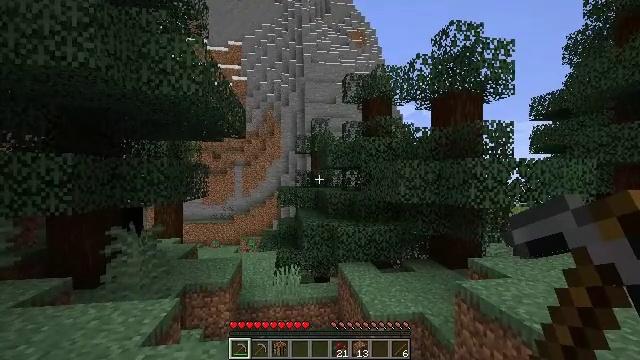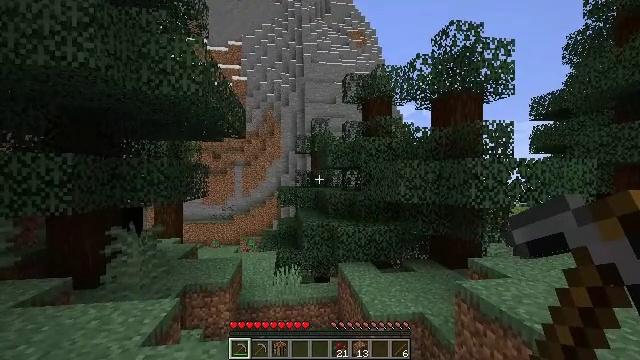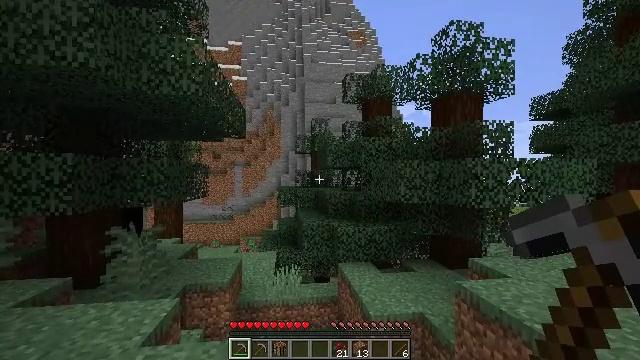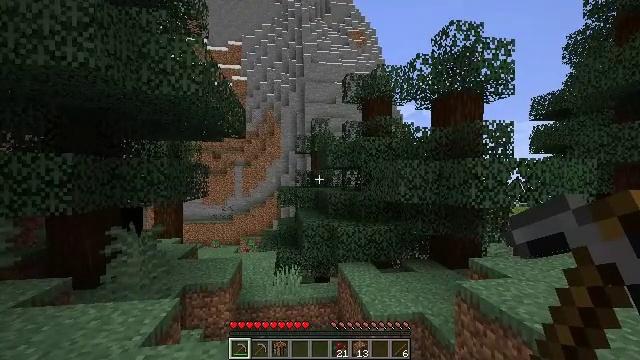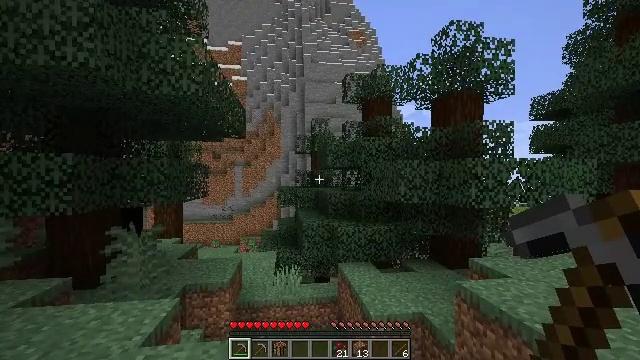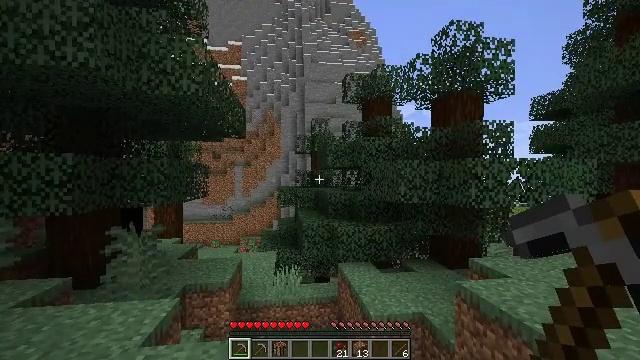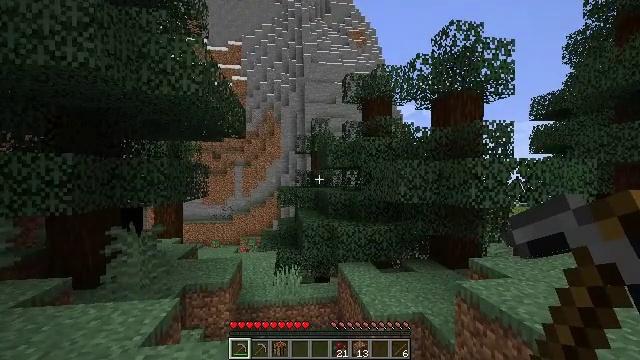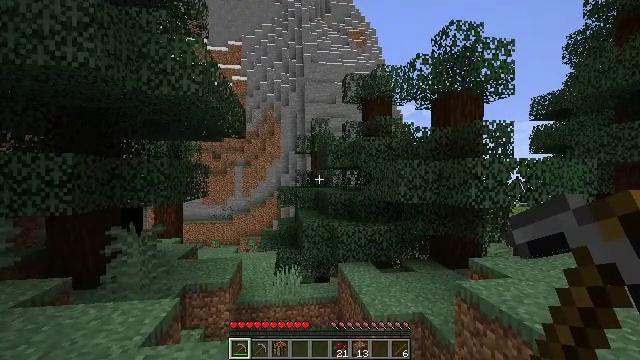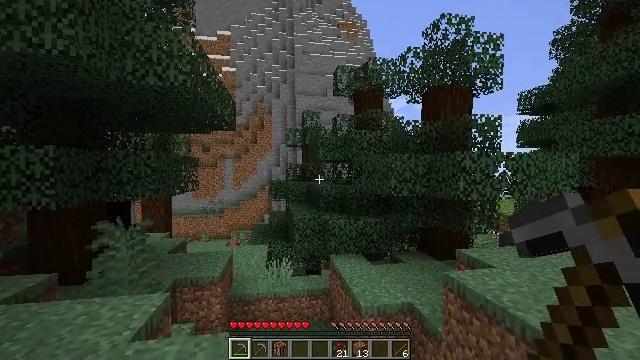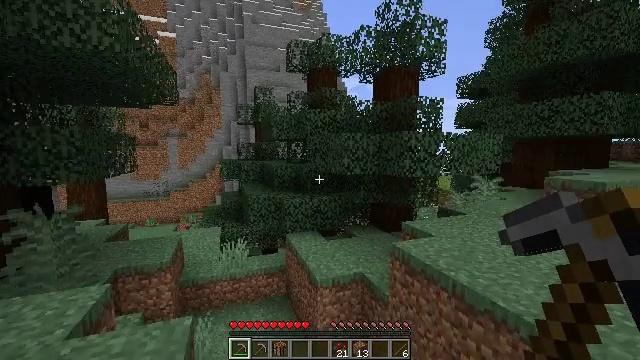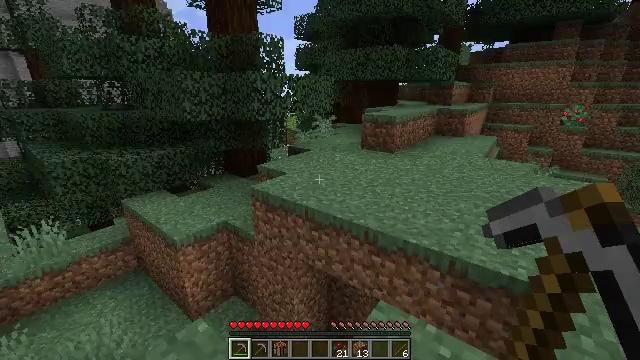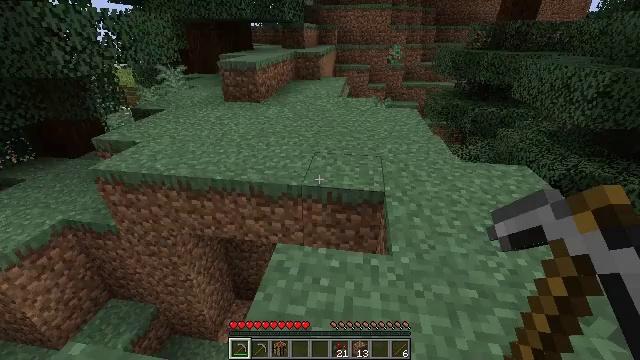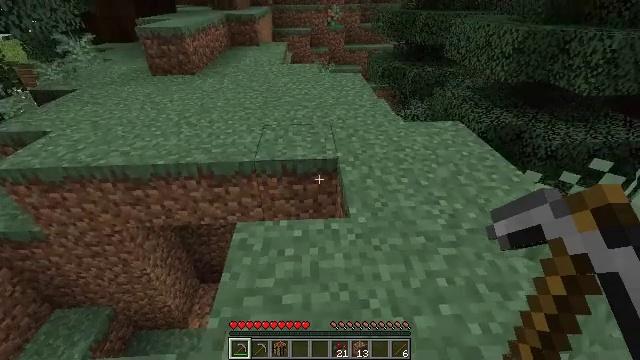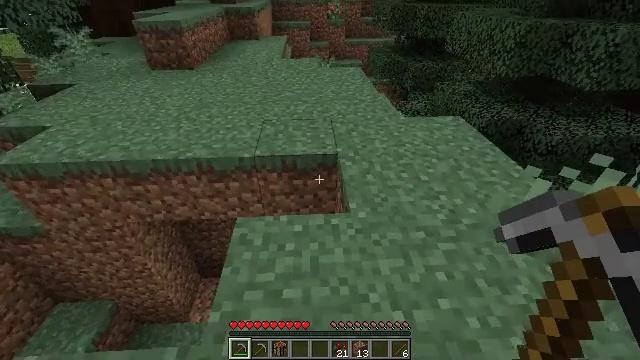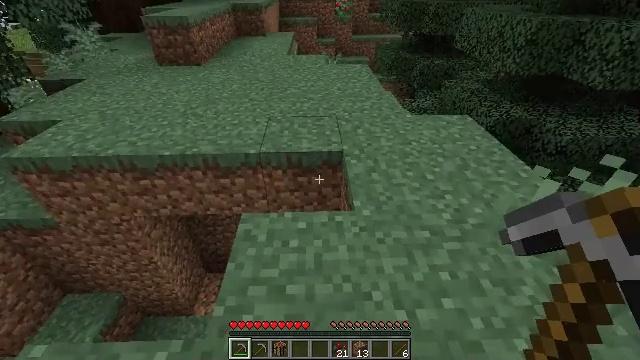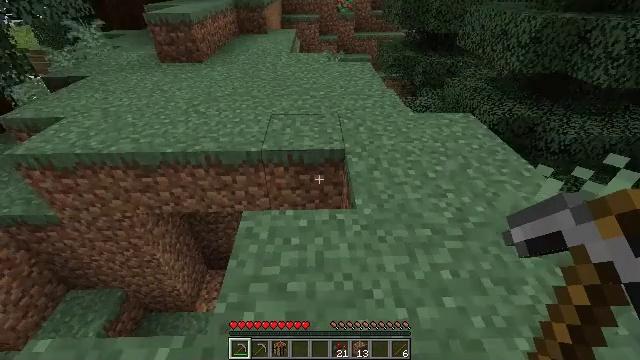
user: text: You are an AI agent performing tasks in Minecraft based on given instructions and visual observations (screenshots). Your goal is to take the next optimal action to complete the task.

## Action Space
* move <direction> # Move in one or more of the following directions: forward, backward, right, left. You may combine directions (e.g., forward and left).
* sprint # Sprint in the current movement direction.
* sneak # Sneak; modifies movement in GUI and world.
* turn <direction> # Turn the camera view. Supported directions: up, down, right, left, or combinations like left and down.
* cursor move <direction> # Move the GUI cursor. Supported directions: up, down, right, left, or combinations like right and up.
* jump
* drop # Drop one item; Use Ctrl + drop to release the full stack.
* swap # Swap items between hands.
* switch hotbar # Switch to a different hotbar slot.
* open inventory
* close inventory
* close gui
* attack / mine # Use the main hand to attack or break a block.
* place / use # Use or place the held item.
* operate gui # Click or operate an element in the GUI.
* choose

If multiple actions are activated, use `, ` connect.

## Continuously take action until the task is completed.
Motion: motion action
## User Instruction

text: Break the sweet berry bush to collect berries.
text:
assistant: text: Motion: no_op
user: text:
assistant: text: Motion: no_op
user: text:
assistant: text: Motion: no_op
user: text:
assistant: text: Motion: no_op
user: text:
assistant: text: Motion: no_op
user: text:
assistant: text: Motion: no_op
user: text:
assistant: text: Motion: no_op
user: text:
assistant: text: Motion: turn right and down
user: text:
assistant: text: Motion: turn right and down
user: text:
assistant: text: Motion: turn right and down
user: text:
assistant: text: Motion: turn right and down
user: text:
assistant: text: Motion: turn right and down
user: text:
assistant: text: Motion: turn down
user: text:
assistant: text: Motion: turn left
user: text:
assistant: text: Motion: no_op
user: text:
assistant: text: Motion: no_op
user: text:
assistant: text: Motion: sprint
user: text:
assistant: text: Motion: move forward, sprint, turn down
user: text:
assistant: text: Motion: move forward, sprint, turn right and down
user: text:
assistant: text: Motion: move forward, sprint, turn right and down
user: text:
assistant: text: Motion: move forward, sprint, turn right and down
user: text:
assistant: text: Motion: move forward, sprint, turn right and down
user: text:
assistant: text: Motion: move forward, sprint, turn right and down
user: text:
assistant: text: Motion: move forward and move right, sprint, turn right and down
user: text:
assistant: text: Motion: move forward and move right, sprint, turn right and down
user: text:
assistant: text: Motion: move forward and move right, sprint, turn right and down
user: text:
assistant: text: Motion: move forward and move right, sprint, turn right
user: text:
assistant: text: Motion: move forward and move right, sprint, turn right
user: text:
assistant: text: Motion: move forward and move right, sprint, turn right and up
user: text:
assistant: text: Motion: move forward and move right, sprint, turn right and up